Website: lowes
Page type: billing-address
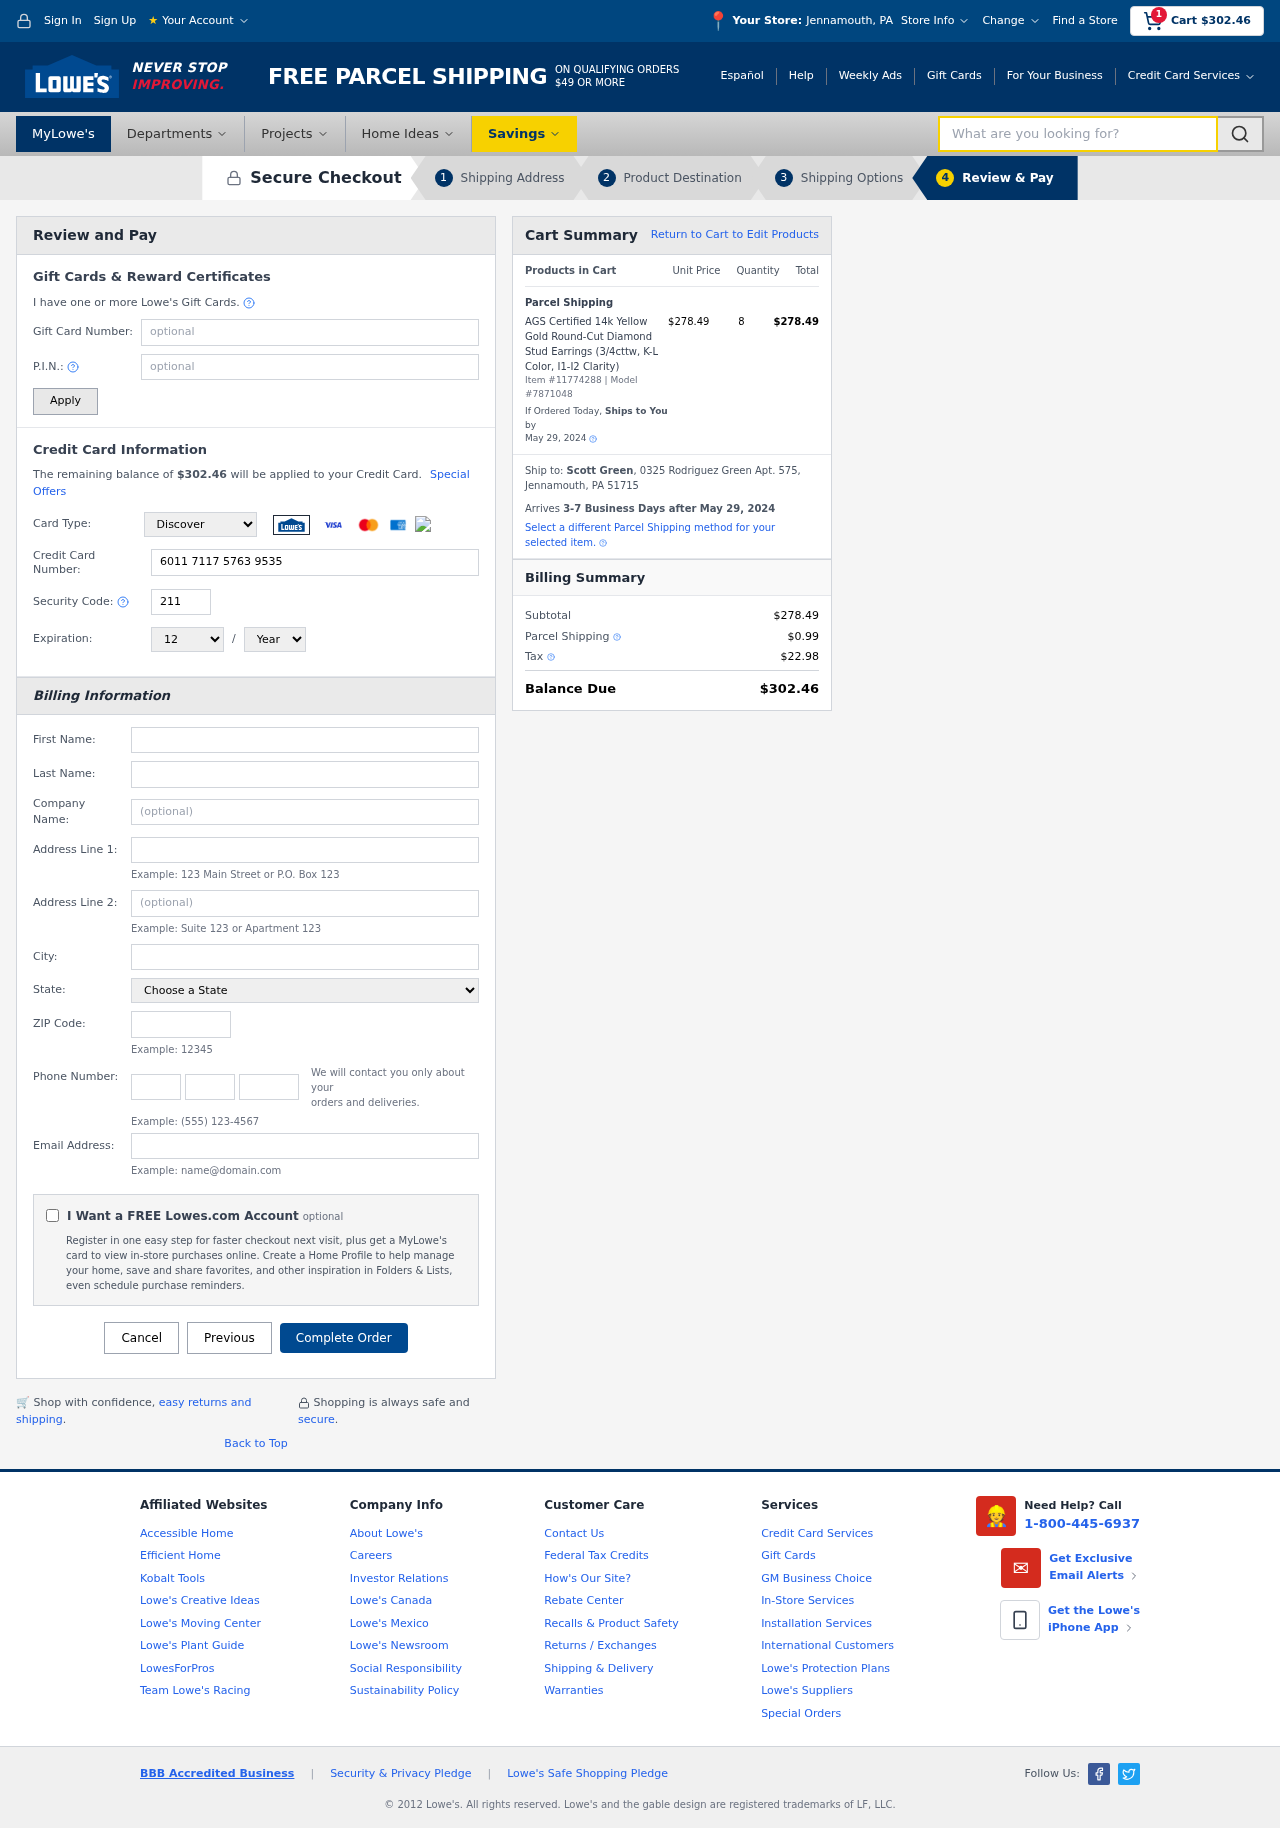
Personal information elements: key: PII_CARD_CVV
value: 211
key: PII_CARD_EXPIRY_MONTH
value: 12
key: PII_CARD_EXPIRY_YEAR
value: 28
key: PII_CARD_NUMBER
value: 6011 7117 5763 9535
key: PII_CARD_TYPE
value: Discover
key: PII_CITY
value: Jennamouth
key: PII_CITY_STATE
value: Jennamouth, PA
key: PII_COMPANY
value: Gross-Gilmore
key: PII_EMAIL
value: sgreen@gmail.com
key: PII_FIRSTNAME
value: Scott
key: PII_FULLNAME
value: Scott Green
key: PII_LASTNAME
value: Green
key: PII_PHONE_AREA
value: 915
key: PII_PHONE_PREFIX
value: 548
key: PII_PHONE_SUFFIX
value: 5003
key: PII_POSTCODE
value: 51715
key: PII_STATE
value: Pennsylvania
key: PII_STREET
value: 0325 Rodriguez Green Apt. 575
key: PII_STREET2
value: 758 Nicole Rest
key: PII_CITY_STATE_ZIP
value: Jennamouth, PA 51715
Product elements: key: PRODUCT1_NAME
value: AGS Certified 14k Yellow Gold Round-Cut Diamond Stud Earrings (3/4cttw, K-L Color, I1-I2 Clarity)
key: PRODUCT1_PRICE
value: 278.49
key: PRODUCT1_QUANTITY
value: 8
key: PRODUCT_ITEM_NUMBER
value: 11774288
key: PRODUCT_MODEL_NUMBER
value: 7871048
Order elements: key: ORDER_SUBTOTAL
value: $302.46
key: ORDER_TOTAL
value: $302.46
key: ORDER_SHIPPING_DATE
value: May 29, 2024
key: ORDER_SUBTOTAL
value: $278.49
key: ORDER_DELIVERY_DATE
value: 3-7 Business Days after May 29, 2024
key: ORDER_SHIPPING_DATE2
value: May 29, 2024
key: ORDER_SUBTOTAL2
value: $278.49
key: ORDER_SHIPPING_COST
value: $0.99
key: ORDER_TAX
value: $22.98
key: ORDER_TOTAL2
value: $302.46
Search elements: key: HEADER_SEARCH
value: What are you looking for?